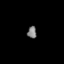
Tissue: lung
Cell type: Epithelial cells
Senescence score: 0.194
Nuclear area (px): 106
Mean DAPI intensity: 125.679